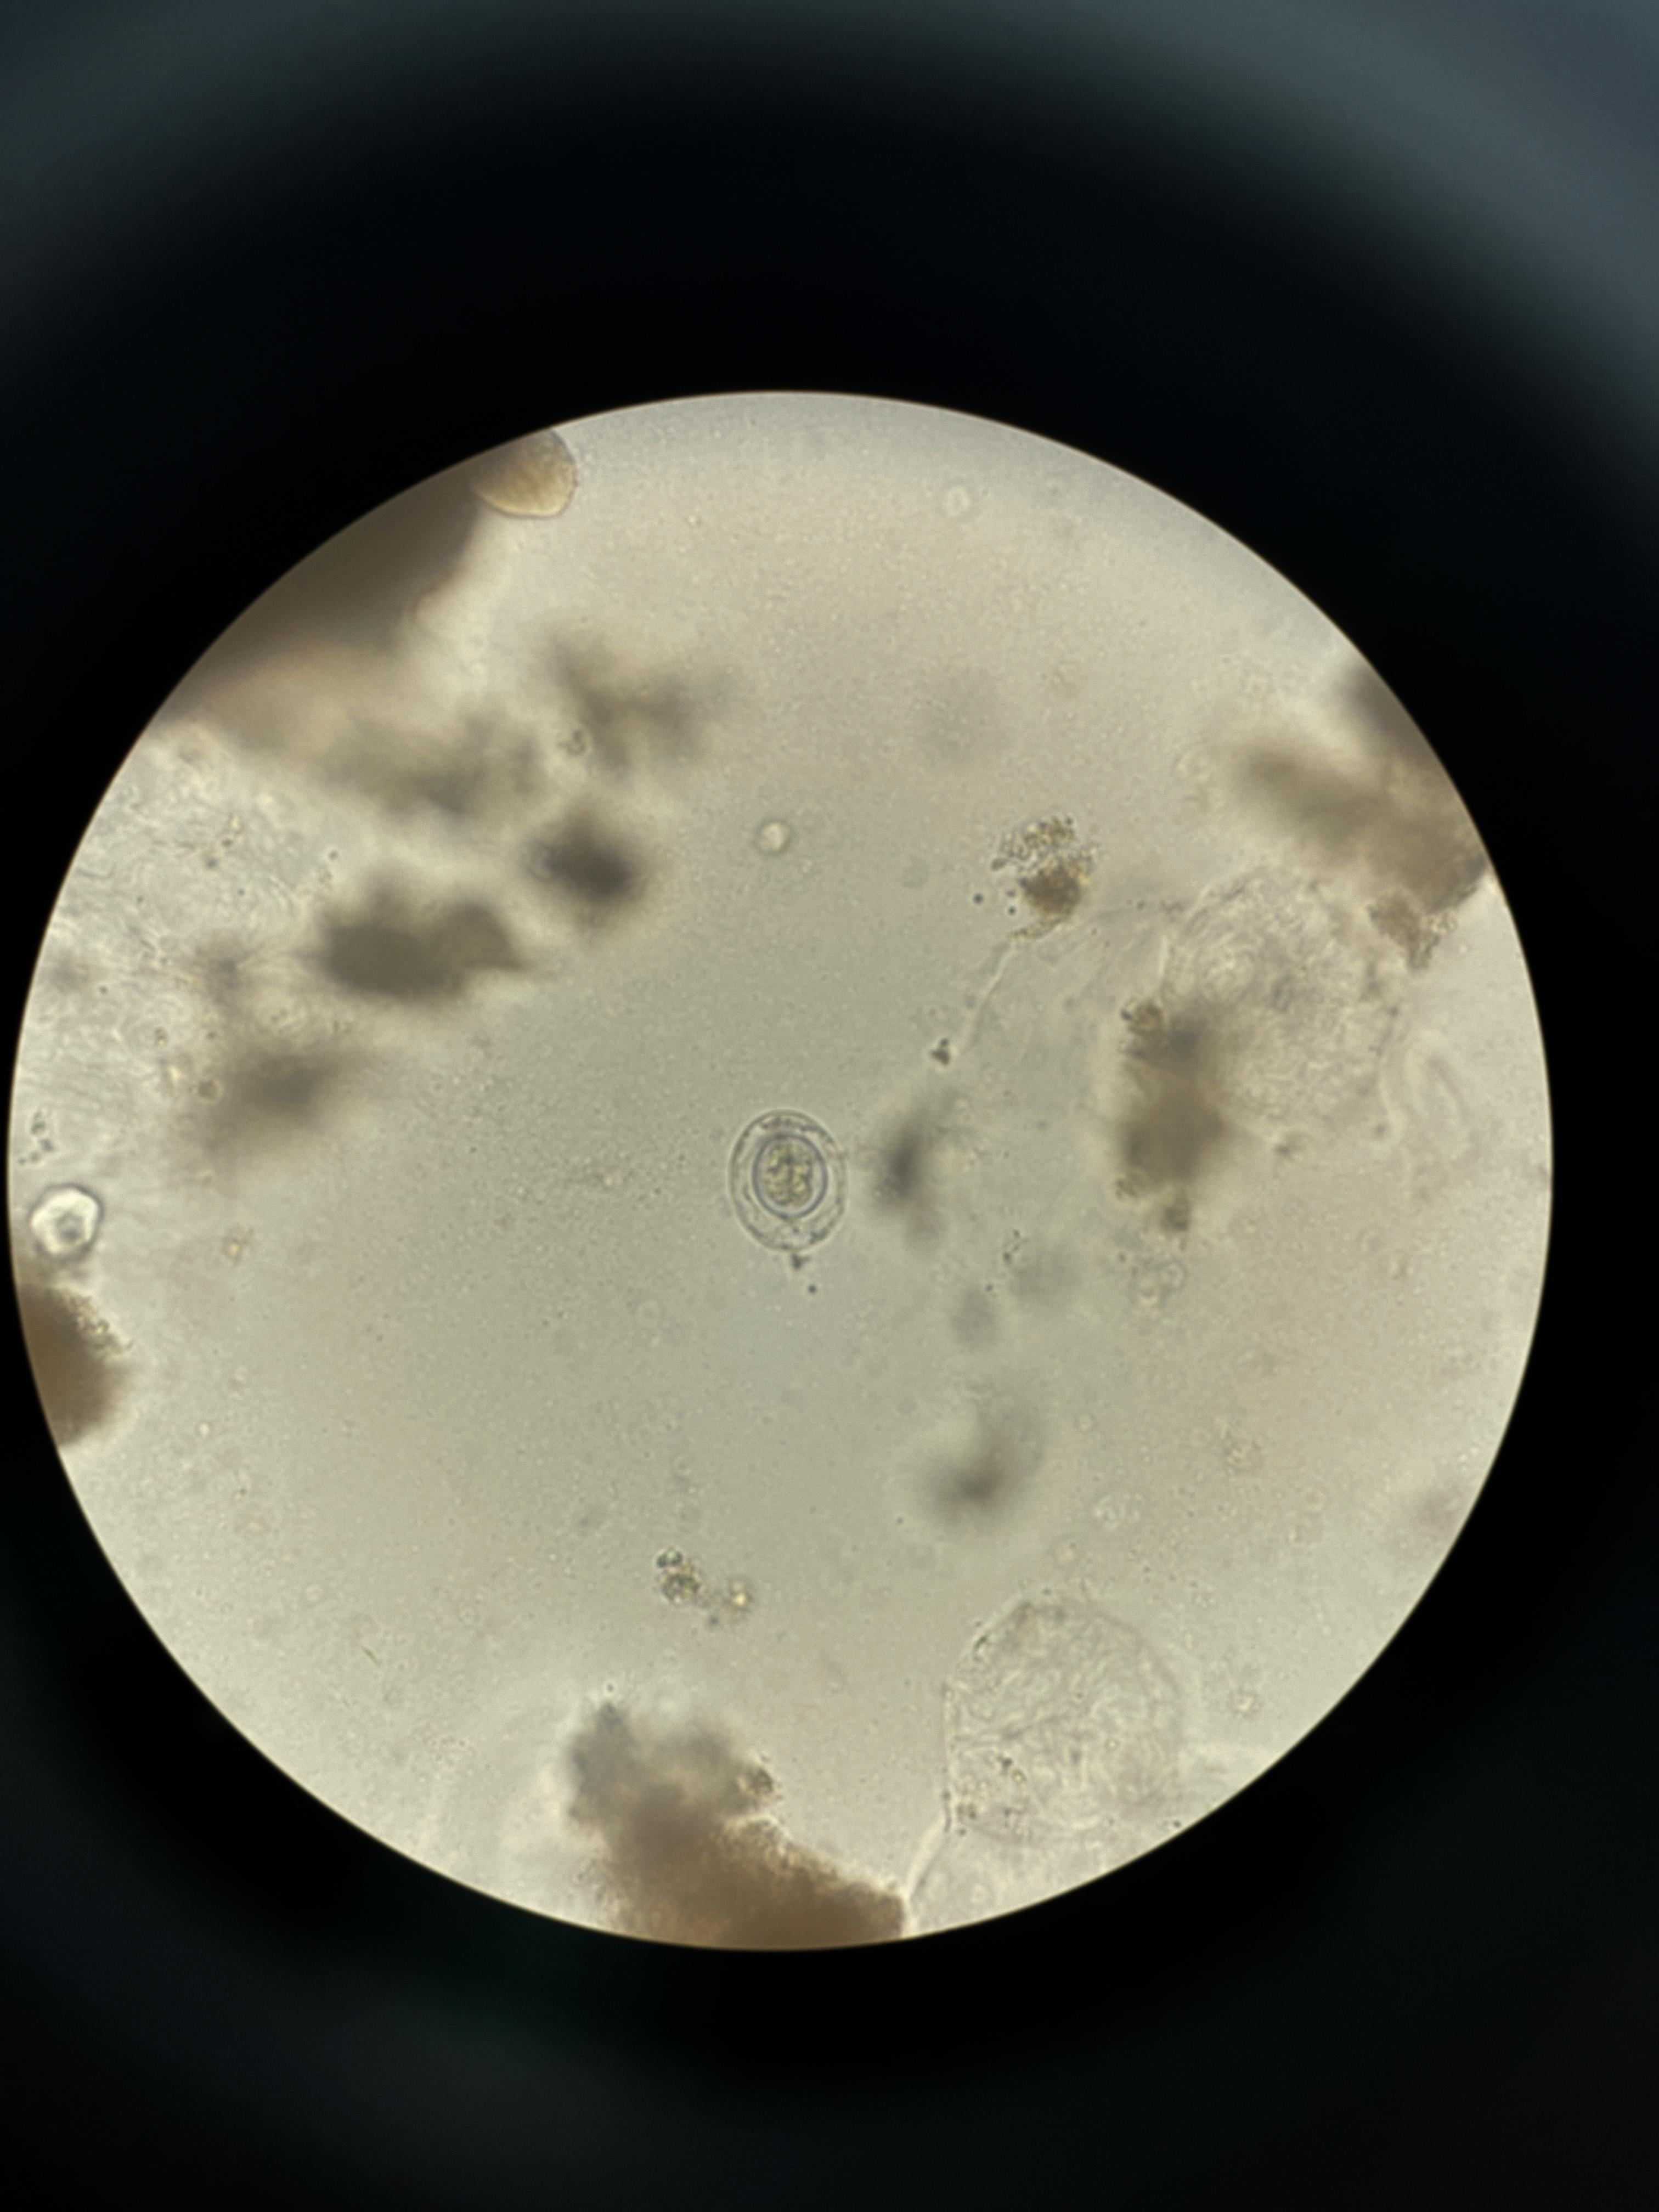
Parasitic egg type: Hymenolepis nana